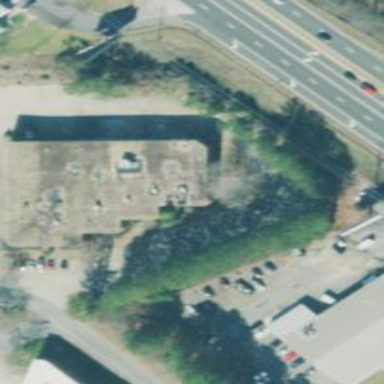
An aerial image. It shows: Warehouse.